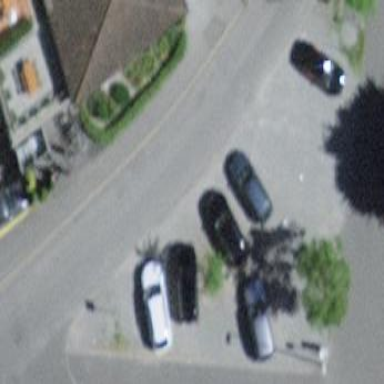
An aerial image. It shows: Parking area with surface.